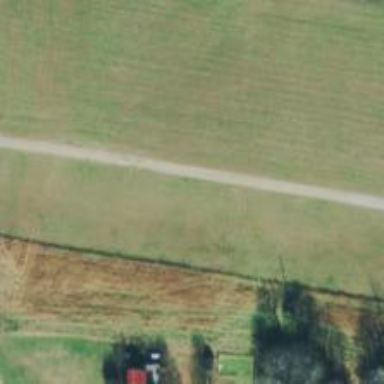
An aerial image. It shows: Driveway.